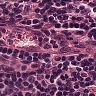
Metastatic tissue present: no